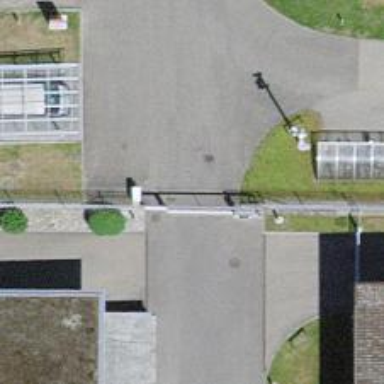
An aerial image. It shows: Gate.